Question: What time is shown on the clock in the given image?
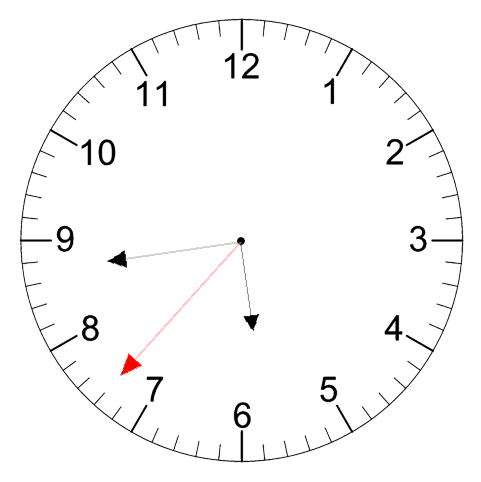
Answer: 05:43:37